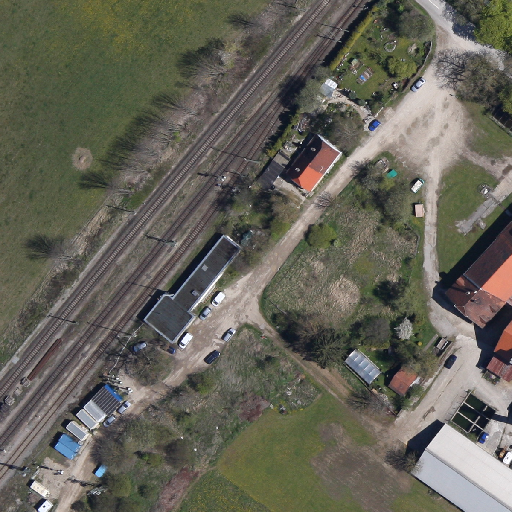
Referring expression: car driving on the road